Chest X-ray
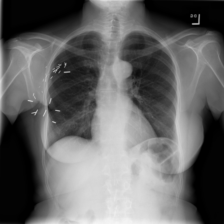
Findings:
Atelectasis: negative
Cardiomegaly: negative
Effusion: negative
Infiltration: negative
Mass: negative
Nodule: negative
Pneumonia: negative
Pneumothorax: negative
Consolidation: negative
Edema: negative
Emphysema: negative
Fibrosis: negative
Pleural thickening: negative
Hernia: negative